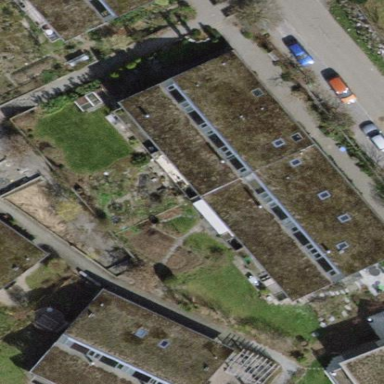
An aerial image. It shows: Terrace building.